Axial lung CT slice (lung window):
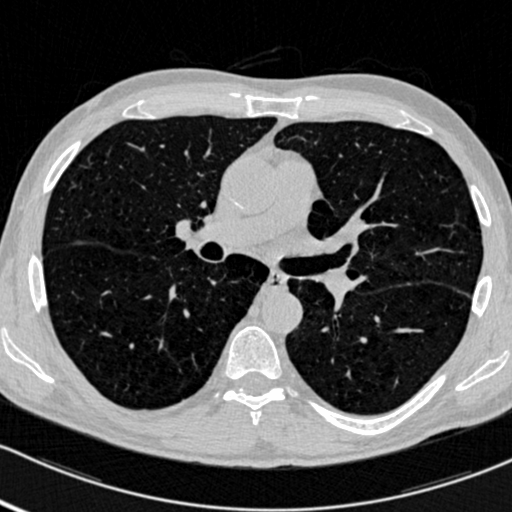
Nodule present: no